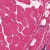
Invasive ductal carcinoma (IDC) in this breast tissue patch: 0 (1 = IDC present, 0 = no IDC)